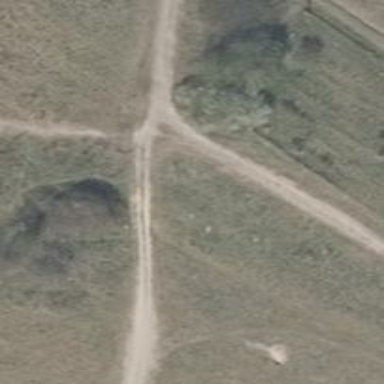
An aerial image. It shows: Dirt path.